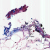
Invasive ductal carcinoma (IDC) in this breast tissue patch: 0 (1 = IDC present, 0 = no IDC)